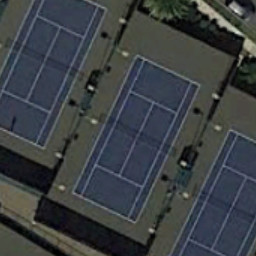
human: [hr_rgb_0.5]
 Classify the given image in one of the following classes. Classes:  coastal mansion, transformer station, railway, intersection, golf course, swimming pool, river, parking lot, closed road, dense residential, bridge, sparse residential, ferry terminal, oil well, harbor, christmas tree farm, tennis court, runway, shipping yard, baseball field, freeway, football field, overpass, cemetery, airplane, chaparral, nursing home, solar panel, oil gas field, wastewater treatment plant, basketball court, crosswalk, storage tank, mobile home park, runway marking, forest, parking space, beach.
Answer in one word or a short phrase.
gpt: tennis court